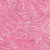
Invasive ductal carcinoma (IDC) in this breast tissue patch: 0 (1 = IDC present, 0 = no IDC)